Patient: sex F, age 83
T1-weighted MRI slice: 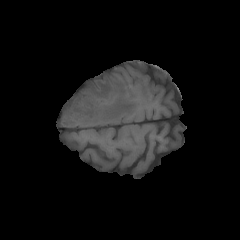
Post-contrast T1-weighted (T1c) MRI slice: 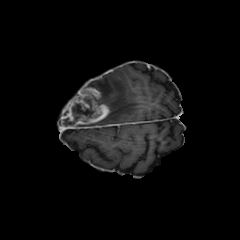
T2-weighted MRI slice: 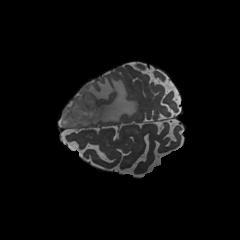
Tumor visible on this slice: yes
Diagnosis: Glioblastoma, IDH-wildtype
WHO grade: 4